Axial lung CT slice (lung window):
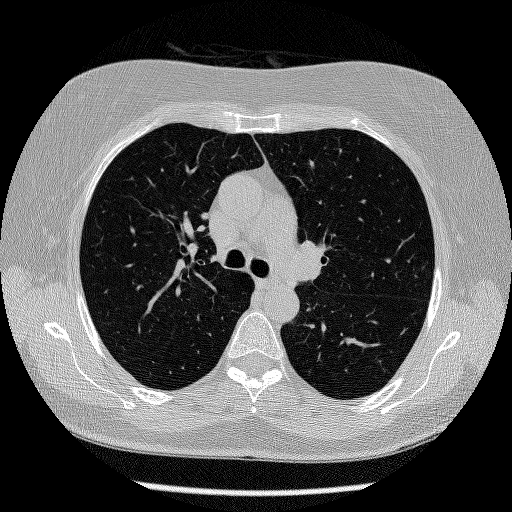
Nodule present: no